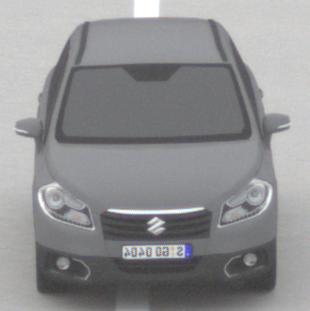
Make: Suzuki
Model: SX4 S-Cross 1.6
Detailed model: SX4 (II) S-Cross
Model produced from: 2013/10
Model produced until: 2015/08
Doors: 5
Color: gray
Road condition: dry road
Daytime: morning or afternoon
Contrast: low contrast